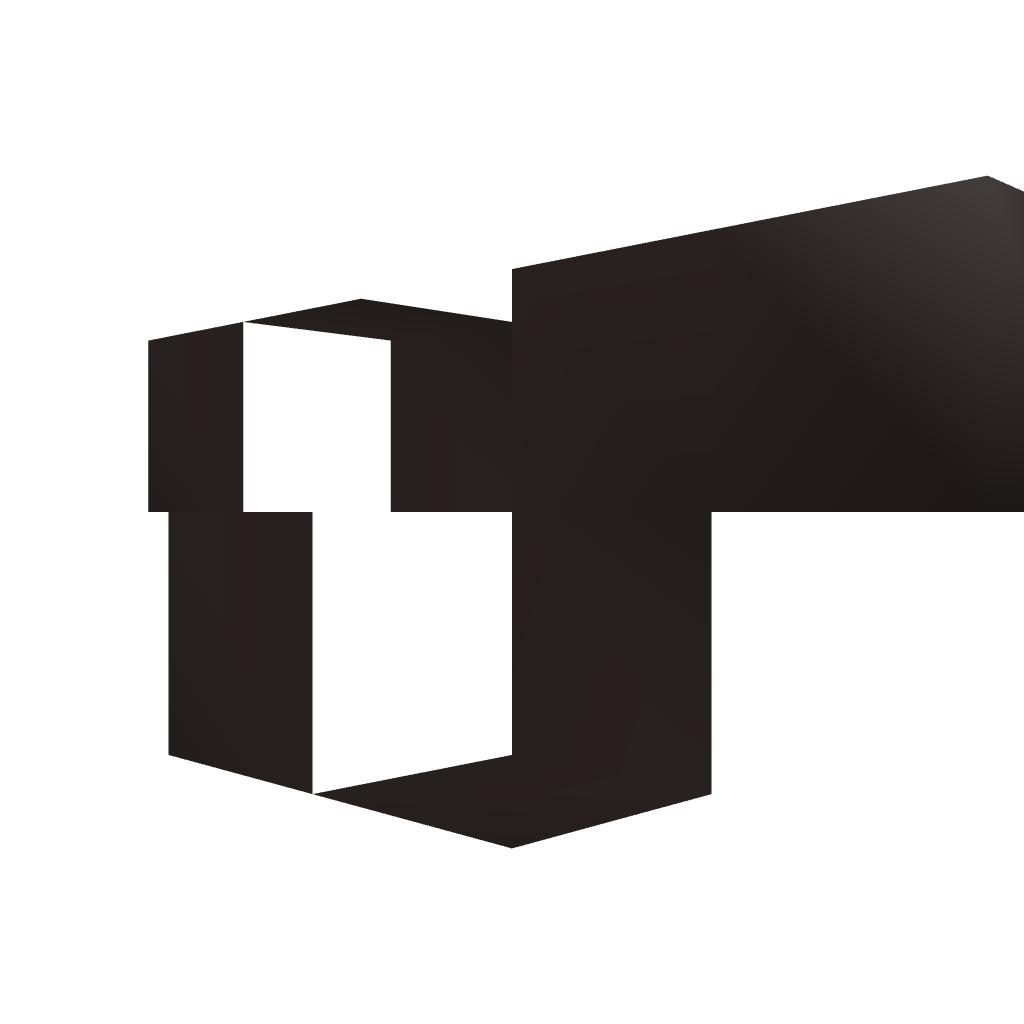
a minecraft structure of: Fireworks Crafting Set